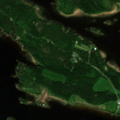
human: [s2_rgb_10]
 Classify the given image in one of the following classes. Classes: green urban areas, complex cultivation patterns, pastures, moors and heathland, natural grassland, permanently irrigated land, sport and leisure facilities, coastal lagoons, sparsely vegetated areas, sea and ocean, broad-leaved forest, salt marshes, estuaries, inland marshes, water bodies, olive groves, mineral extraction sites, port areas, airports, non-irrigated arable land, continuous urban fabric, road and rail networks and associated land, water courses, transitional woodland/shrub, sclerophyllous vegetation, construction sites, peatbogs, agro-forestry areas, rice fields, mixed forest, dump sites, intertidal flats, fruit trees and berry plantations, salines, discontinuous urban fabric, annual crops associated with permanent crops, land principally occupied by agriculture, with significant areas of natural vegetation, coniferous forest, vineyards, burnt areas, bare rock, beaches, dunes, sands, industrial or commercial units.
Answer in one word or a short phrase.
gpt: land principally occupied by agriculture, with significant areas of natural vegetation, broad-leaved forest, mixed forest, water bodies